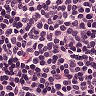
Metastatic tissue present: no